Aerial crown-view tile of a tropical tree (Barro Colorado Island, Panama), acquired 20250715:
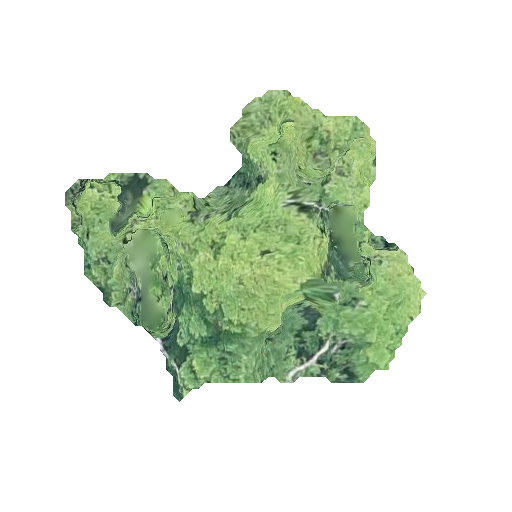
Species: Terminalia amazonia
GBIF accepted scientific name: Terminalia amazonica
Crown area: 99.485 m²